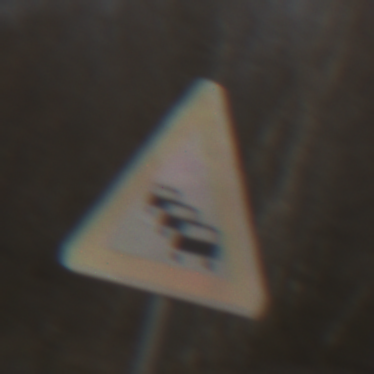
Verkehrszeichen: Stau
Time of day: MorningAfternoon
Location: Outdoor (Nature)
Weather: PartlyCloudy
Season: Winter
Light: Natural